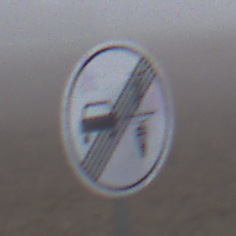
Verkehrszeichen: EndeVerbotUeberholenEinspurigeFahrzeuge
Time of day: MorningAfternoon
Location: Outdoor (RoadRail)
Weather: Overcast
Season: NotSpecified
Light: Natural